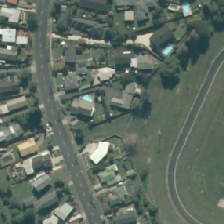
Land cover: urban_parkland